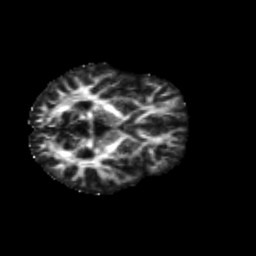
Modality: FA
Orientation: axial
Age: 53
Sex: male
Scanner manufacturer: siemens
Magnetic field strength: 3 T
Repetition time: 4.71 s
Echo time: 0.0906 s